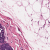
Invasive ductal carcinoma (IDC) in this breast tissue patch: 0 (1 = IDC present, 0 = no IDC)